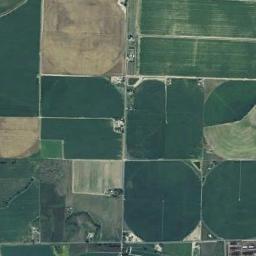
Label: circular_farmland